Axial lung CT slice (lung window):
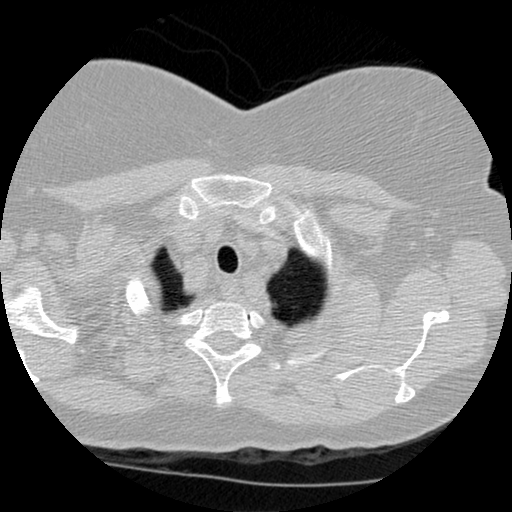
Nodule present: no